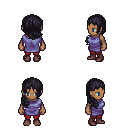
a pixel art fantasy rpg character, female body template, human, dark skin, chain tabard jacket, red pants, raven right-swept hairstyle, maroon shoes, four views (front, back, left, right), 2x2 character sprite sheet, small pixel art, hard edges, no anti-aliasing